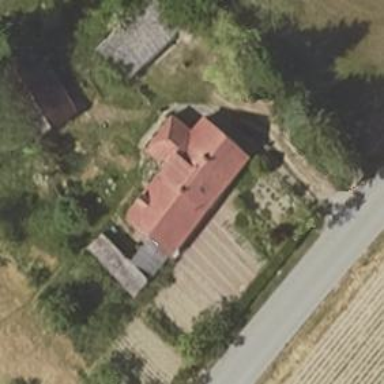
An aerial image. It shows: Simple and straightforward house.